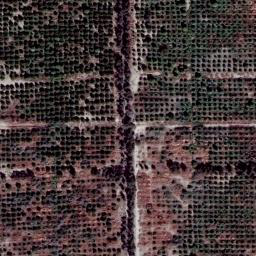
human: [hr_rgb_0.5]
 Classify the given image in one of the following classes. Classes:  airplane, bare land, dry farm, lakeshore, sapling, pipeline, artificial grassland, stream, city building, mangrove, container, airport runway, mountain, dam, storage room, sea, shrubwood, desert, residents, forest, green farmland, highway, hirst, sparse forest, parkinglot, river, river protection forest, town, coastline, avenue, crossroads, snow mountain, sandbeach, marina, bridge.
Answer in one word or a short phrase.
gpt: dry farm